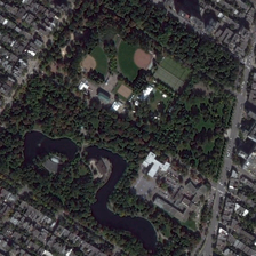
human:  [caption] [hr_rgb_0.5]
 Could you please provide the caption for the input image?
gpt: The park is located in the center of the residential area.

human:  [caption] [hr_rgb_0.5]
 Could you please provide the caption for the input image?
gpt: The park is located in the centre of a residential area.

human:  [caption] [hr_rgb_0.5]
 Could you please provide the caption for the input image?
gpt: The park is full of big trees.

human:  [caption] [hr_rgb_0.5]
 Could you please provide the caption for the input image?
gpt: The park was full of trees.

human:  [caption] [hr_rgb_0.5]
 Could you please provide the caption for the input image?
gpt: The park was full of big trees.